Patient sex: F
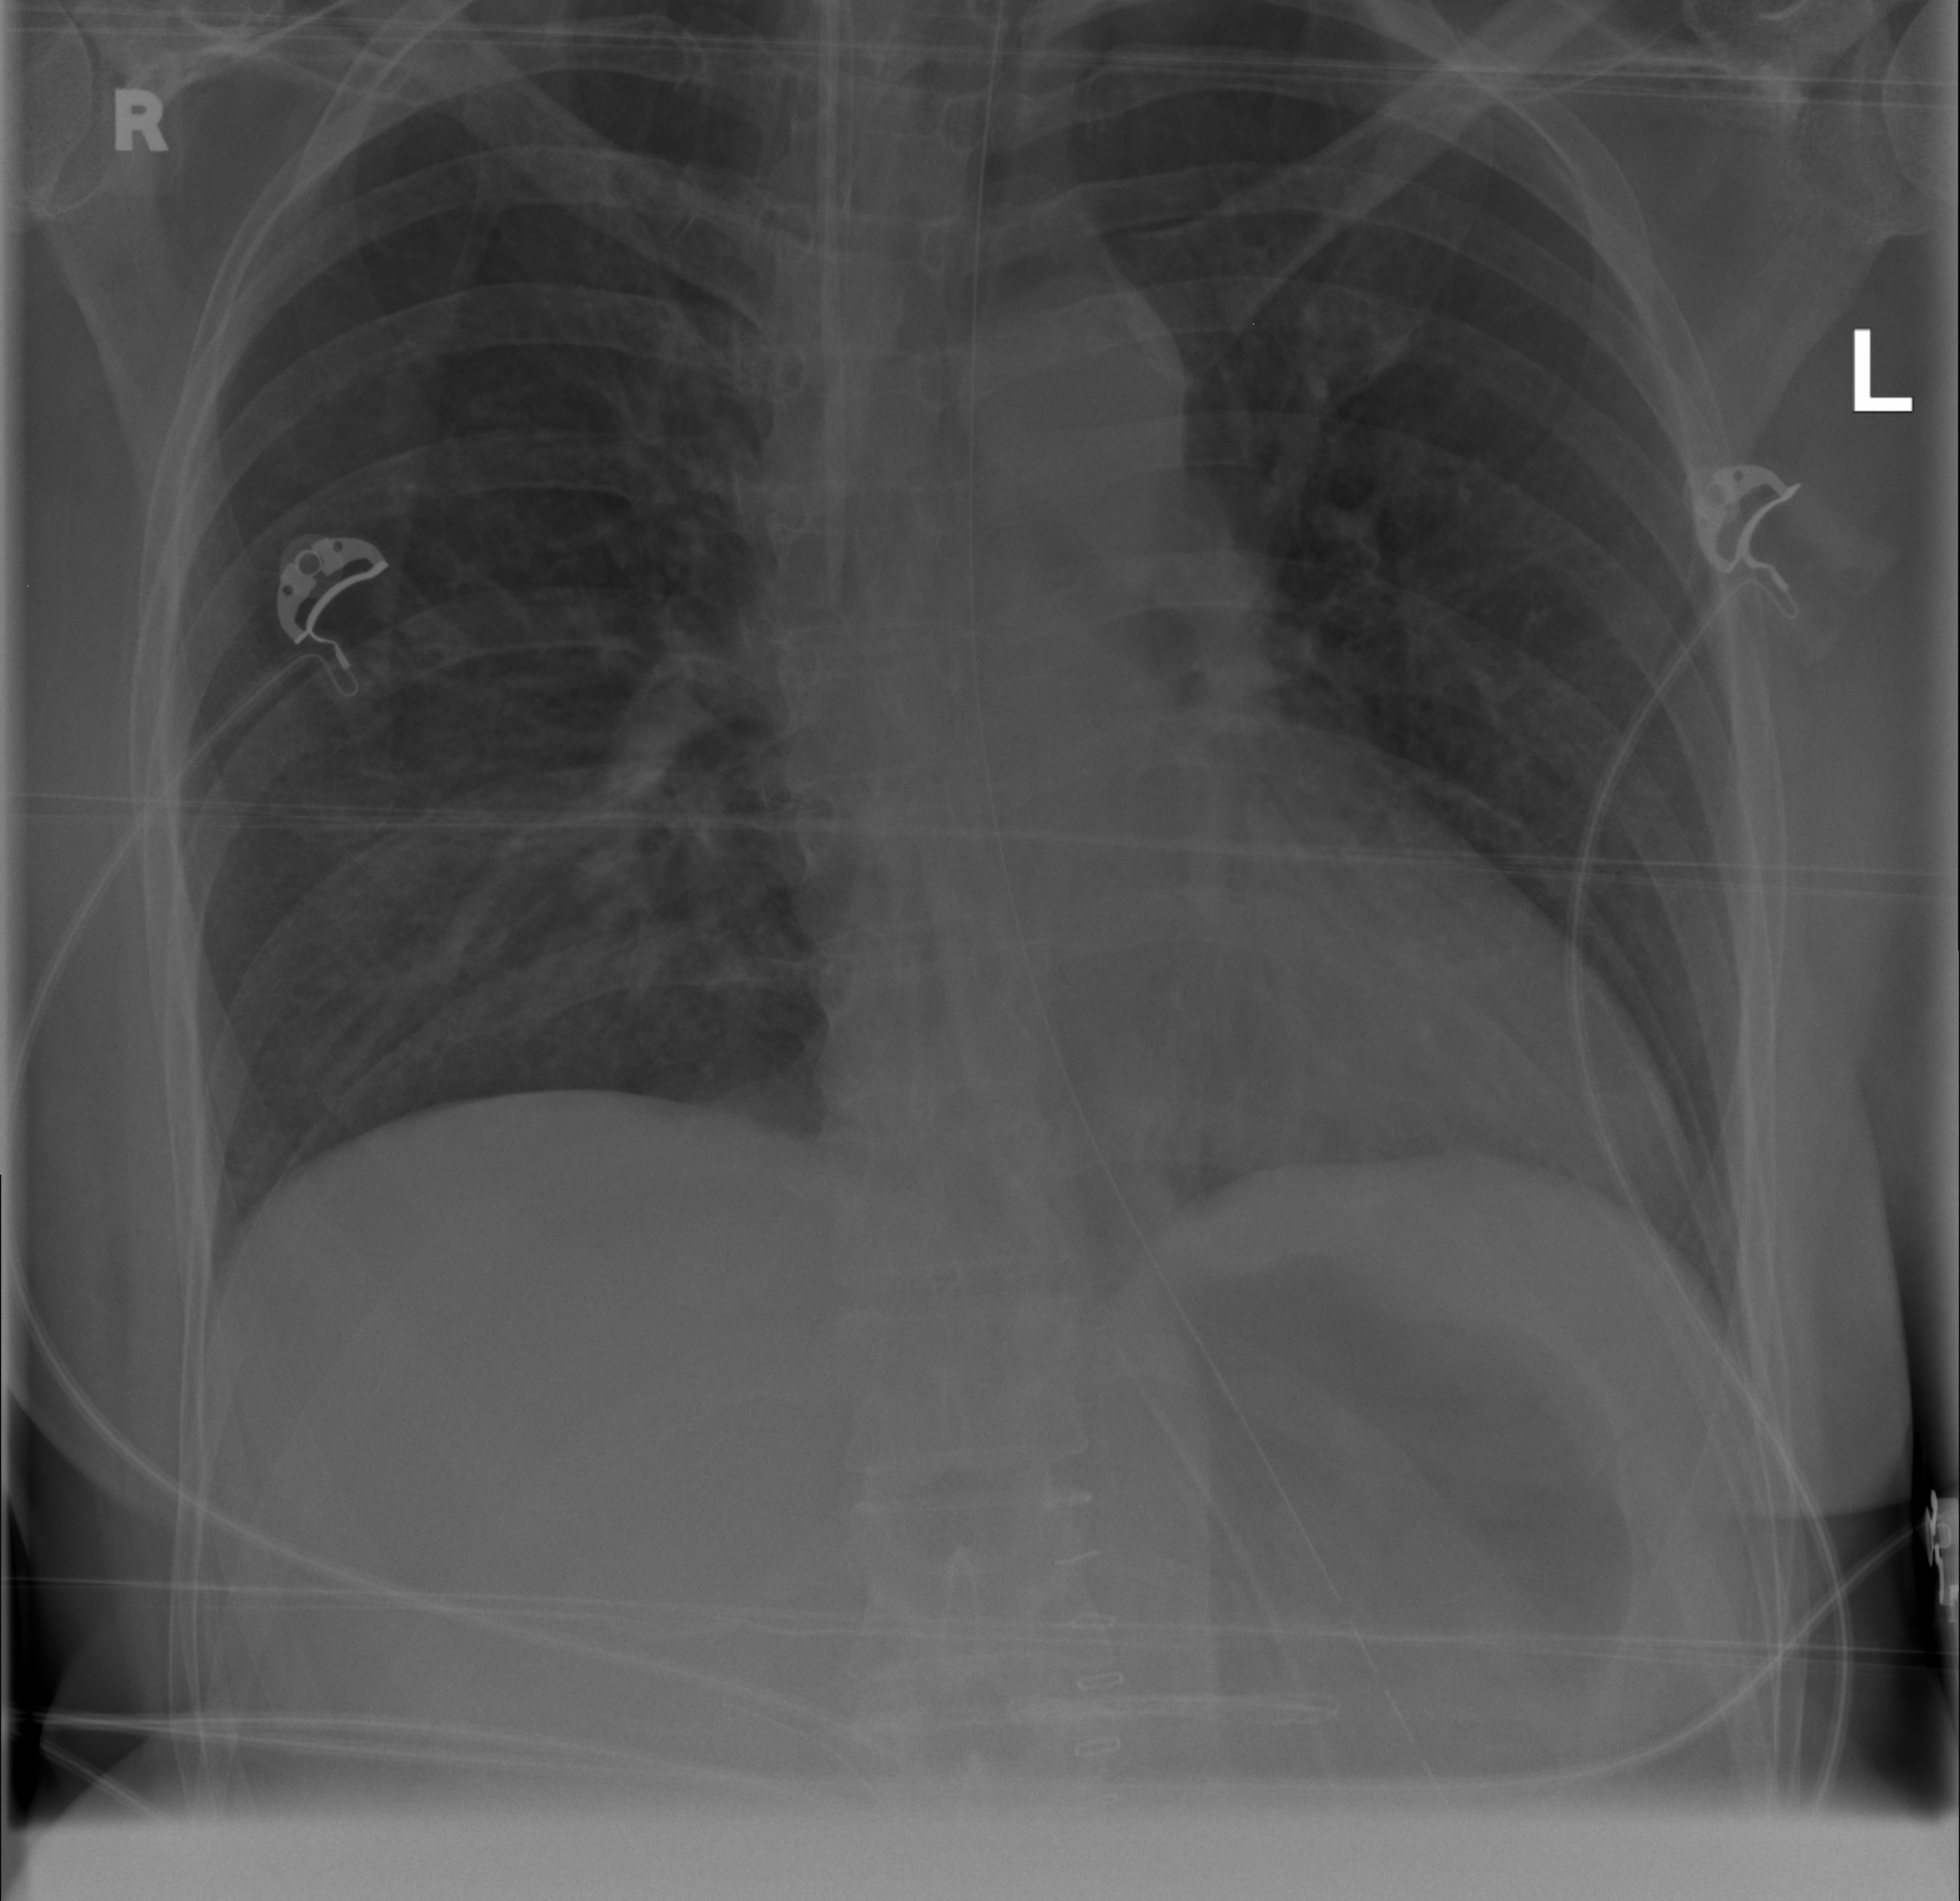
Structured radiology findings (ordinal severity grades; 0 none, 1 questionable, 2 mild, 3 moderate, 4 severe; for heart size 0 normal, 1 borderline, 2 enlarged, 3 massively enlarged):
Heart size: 1
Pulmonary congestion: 1
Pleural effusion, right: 0
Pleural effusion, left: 0
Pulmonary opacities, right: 0
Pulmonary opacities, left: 0
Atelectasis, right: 0
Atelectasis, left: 0